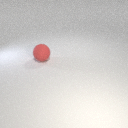
large red rubber sphere